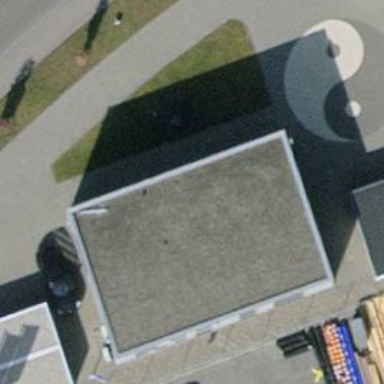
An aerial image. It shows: Garage shop.